Field crop: tomato
Growth stage: 1
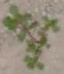
Species: portulaca